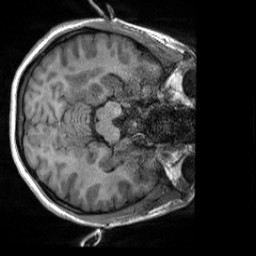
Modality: T1w
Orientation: axial
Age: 22
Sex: female
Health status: healthy
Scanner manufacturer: siemens
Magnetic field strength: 3 T
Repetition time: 2 s
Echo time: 0.00232 s